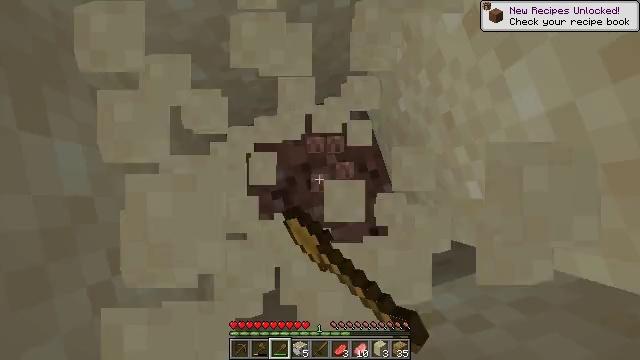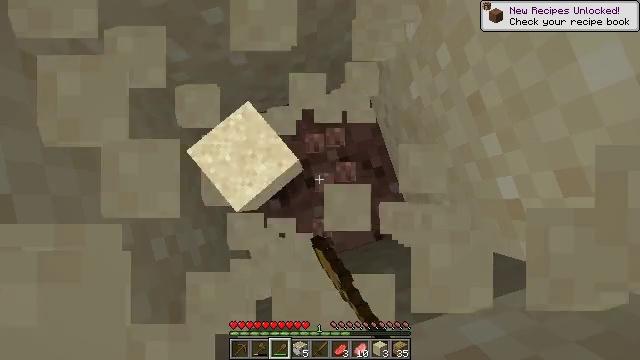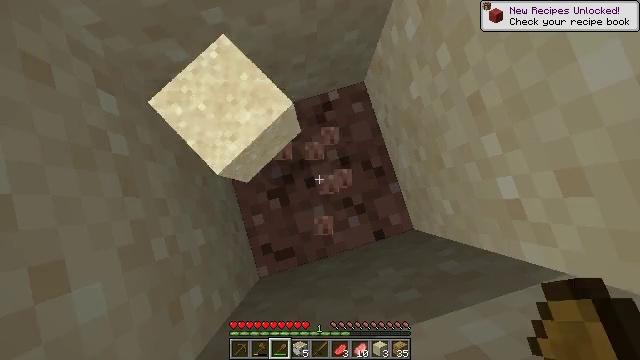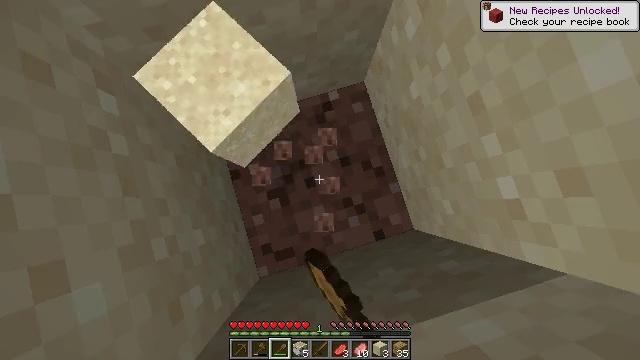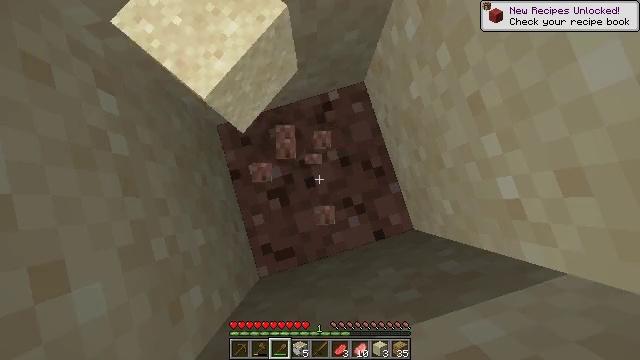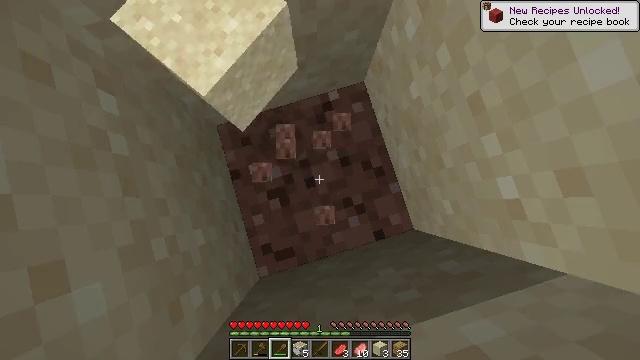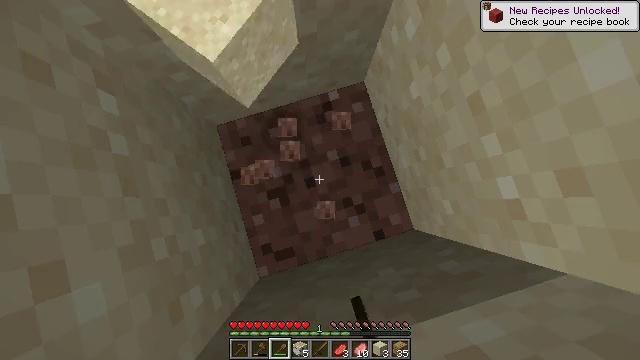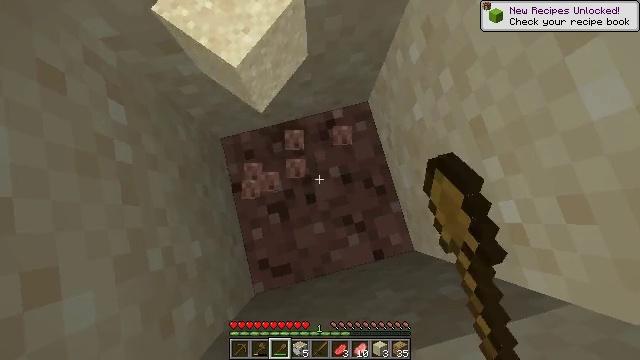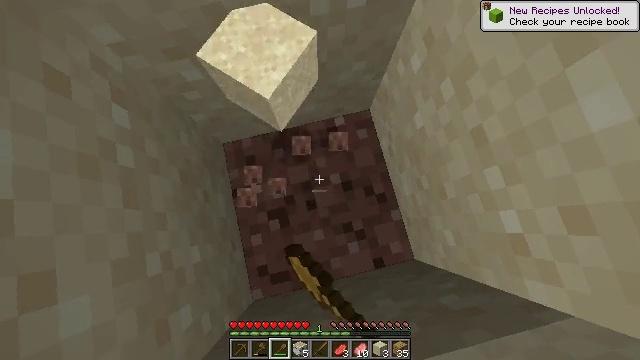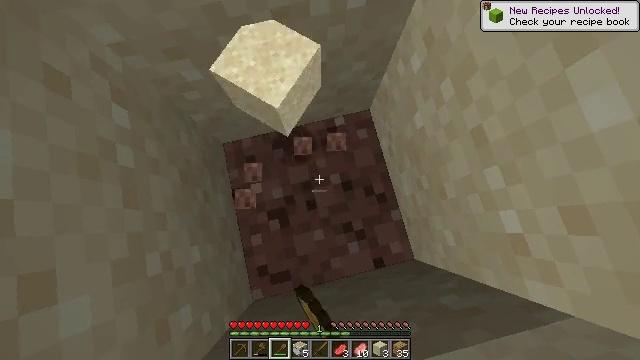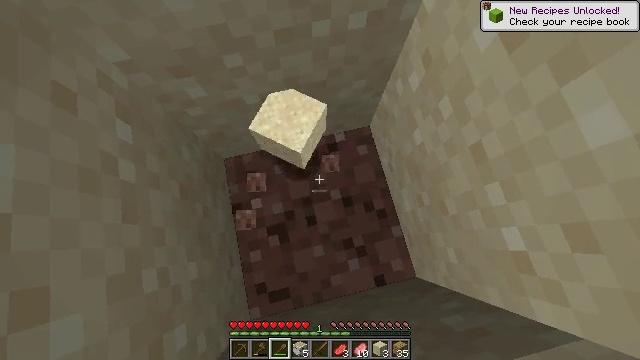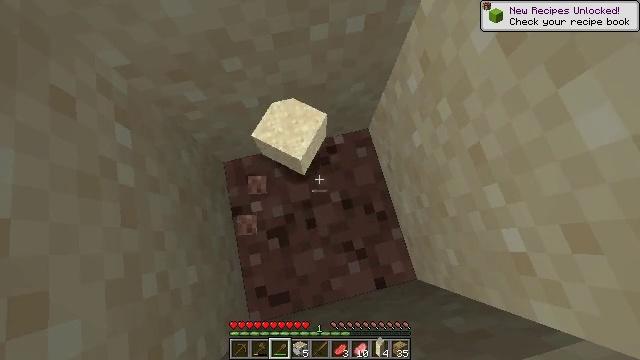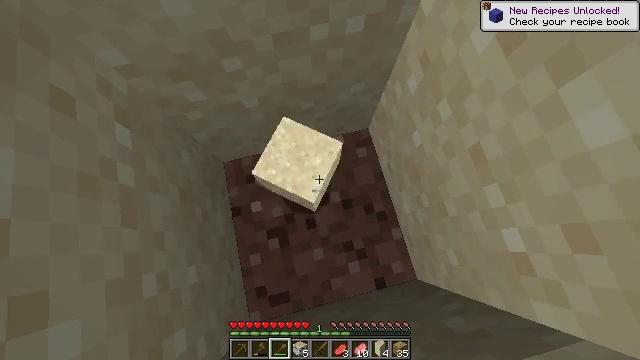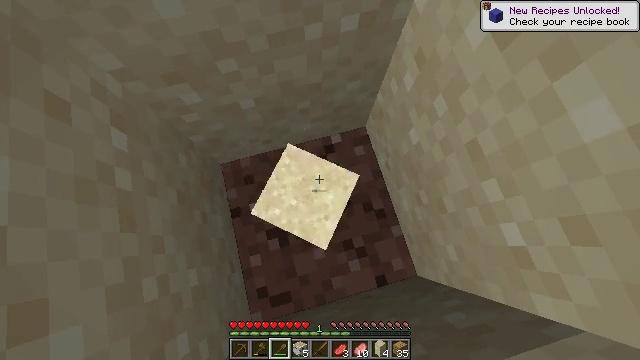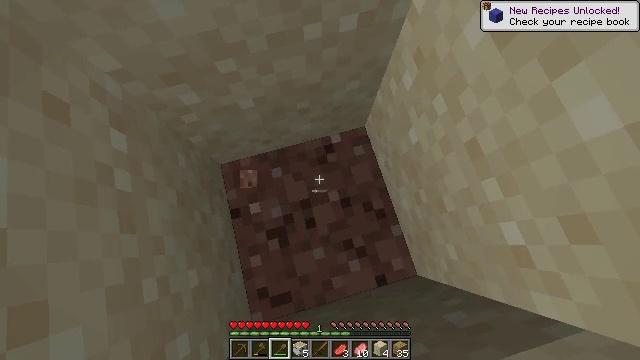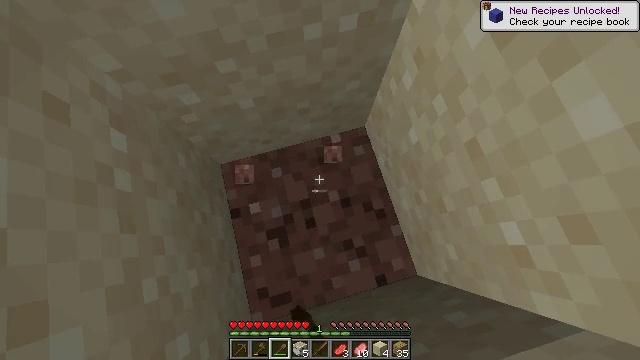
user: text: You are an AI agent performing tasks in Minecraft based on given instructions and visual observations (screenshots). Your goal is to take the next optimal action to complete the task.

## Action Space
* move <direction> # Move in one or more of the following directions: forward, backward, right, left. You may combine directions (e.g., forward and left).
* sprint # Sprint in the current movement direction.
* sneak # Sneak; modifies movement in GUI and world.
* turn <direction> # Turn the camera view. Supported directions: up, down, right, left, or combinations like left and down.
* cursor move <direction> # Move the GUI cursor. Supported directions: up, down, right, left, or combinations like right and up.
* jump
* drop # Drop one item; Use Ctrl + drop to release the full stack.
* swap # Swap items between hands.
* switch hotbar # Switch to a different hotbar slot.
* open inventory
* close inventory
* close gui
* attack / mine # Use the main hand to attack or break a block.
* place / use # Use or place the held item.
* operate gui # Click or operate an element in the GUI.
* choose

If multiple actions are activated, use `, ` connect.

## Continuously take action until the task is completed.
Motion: motion action
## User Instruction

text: Break the granite to collect it.
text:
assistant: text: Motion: attack / mine
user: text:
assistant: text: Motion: attack / mine
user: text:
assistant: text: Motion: attack / mine
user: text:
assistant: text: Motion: attack / mine
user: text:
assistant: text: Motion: attack / mine
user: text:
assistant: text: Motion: attack / mine
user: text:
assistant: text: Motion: turn left and up, attack / mine
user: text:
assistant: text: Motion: turn up
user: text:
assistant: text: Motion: no_op
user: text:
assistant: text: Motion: turn up
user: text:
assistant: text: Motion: no_op
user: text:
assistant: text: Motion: no_op
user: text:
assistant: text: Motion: turn right
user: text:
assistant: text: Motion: attack / mine
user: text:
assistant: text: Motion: attack / mine
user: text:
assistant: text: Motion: attack / mine
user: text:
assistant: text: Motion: attack / mine
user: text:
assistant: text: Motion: attack / mine
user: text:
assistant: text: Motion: attack / mine
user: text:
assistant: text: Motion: attack / mine
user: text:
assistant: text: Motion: attack / mine
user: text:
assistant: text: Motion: attack / mine
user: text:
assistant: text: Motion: attack / mine
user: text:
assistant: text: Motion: attack / mine
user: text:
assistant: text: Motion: attack / mine
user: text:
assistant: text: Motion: attack / mine
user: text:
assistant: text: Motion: attack / mine
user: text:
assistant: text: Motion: attack / mine
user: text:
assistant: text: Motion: attack / mine
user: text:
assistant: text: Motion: attack / mine